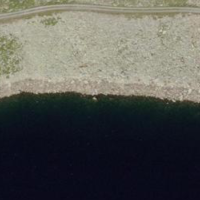
EUNIS habitat code: 14
Species observed at this site:
Marmota marmota